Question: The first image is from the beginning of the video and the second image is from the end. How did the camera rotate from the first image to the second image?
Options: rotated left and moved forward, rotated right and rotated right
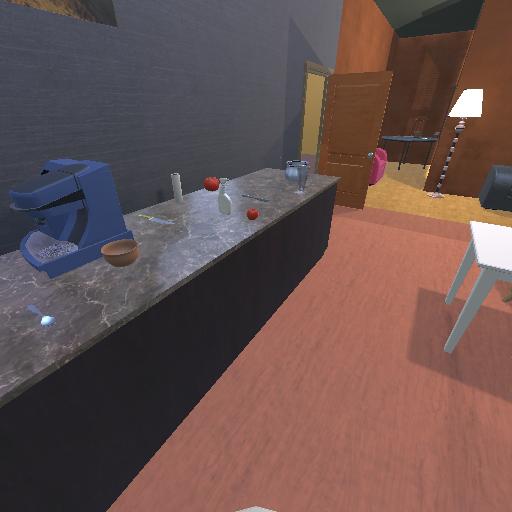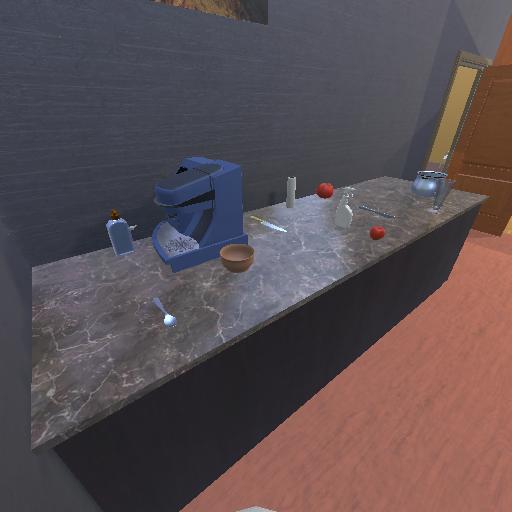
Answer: rotated left and moved forward